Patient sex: M
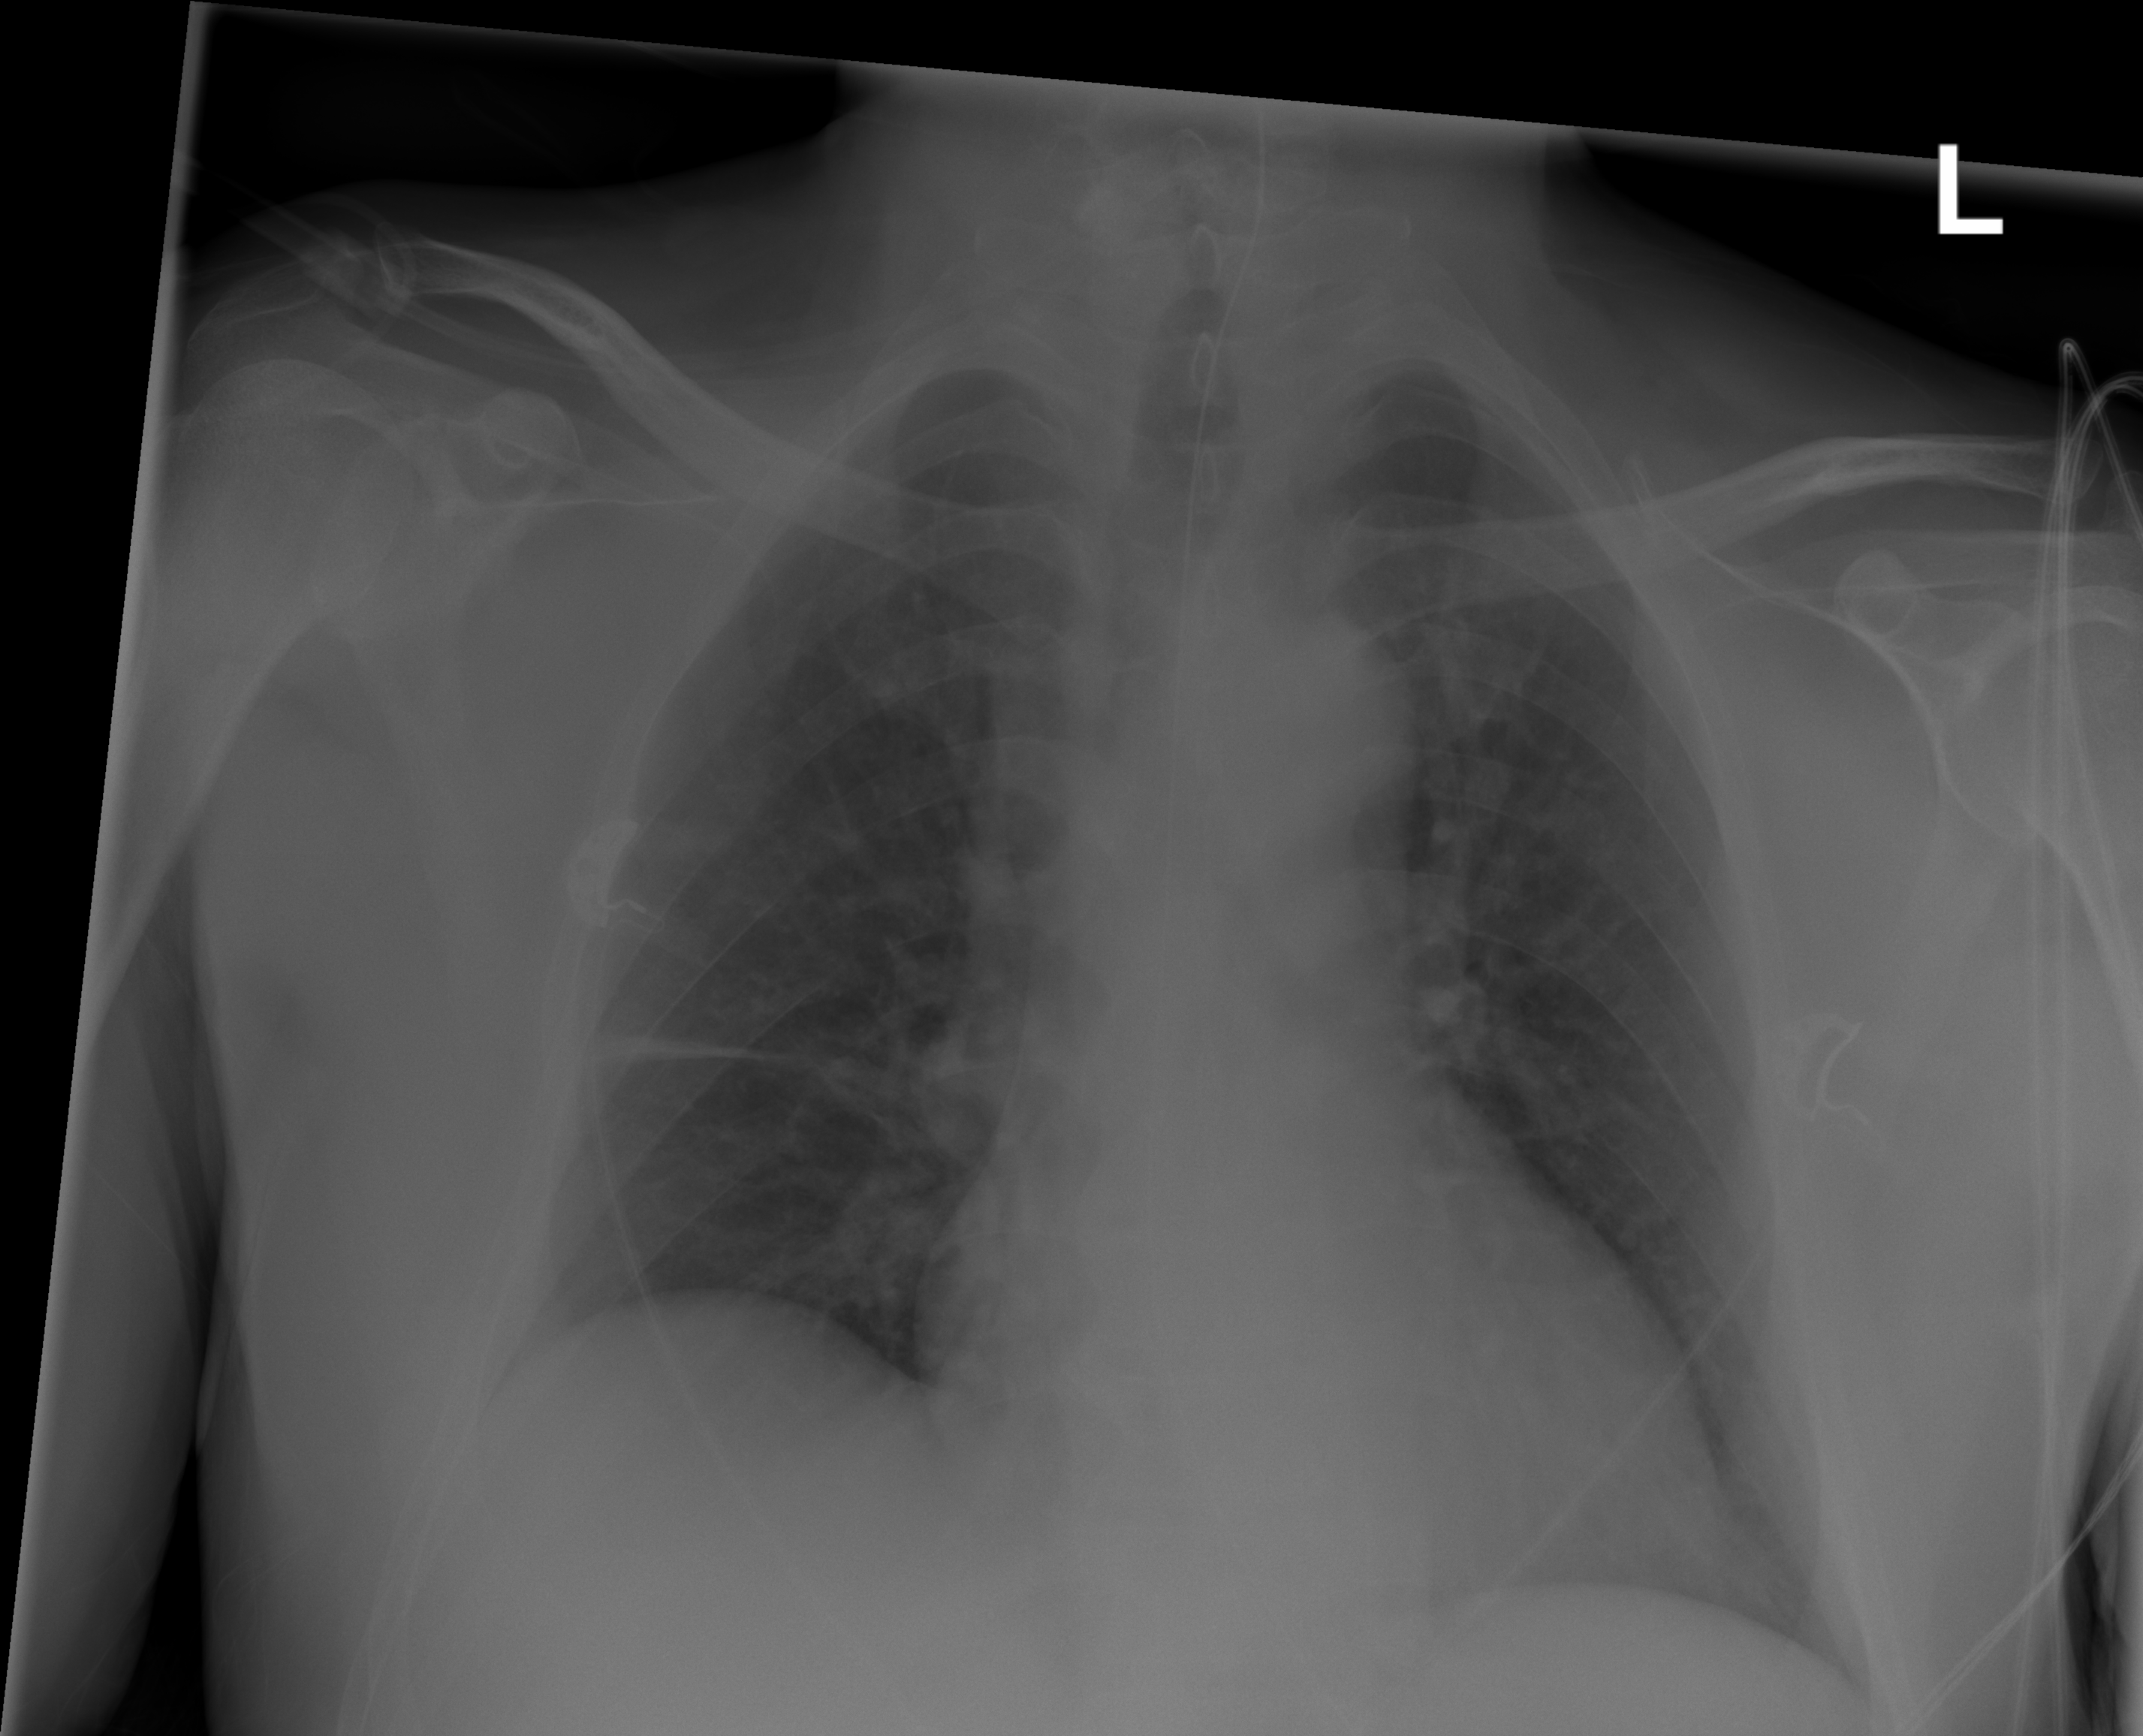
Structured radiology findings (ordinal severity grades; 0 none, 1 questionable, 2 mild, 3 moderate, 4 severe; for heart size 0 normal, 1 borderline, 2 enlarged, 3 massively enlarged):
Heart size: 0
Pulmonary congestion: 0
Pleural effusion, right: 0
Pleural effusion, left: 0
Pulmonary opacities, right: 0
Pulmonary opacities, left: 0
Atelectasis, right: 2
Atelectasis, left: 0